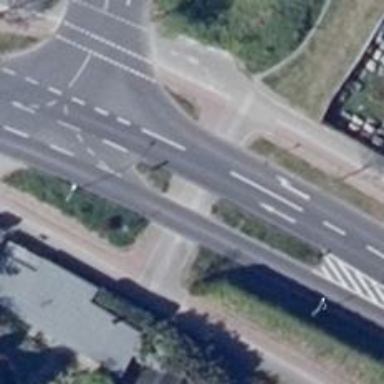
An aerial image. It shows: Uncontrolled road crossing with pedestrian island. The crossing has surface markings.